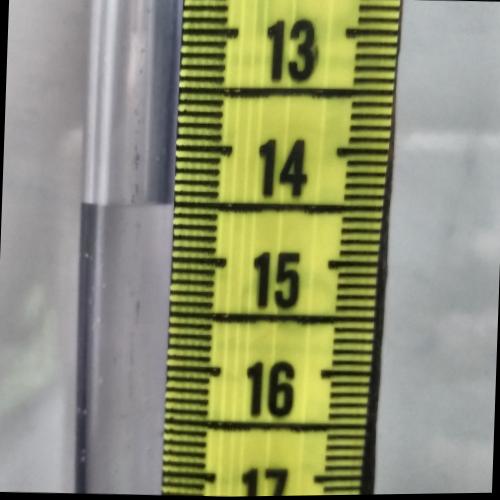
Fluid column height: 14.5 cm